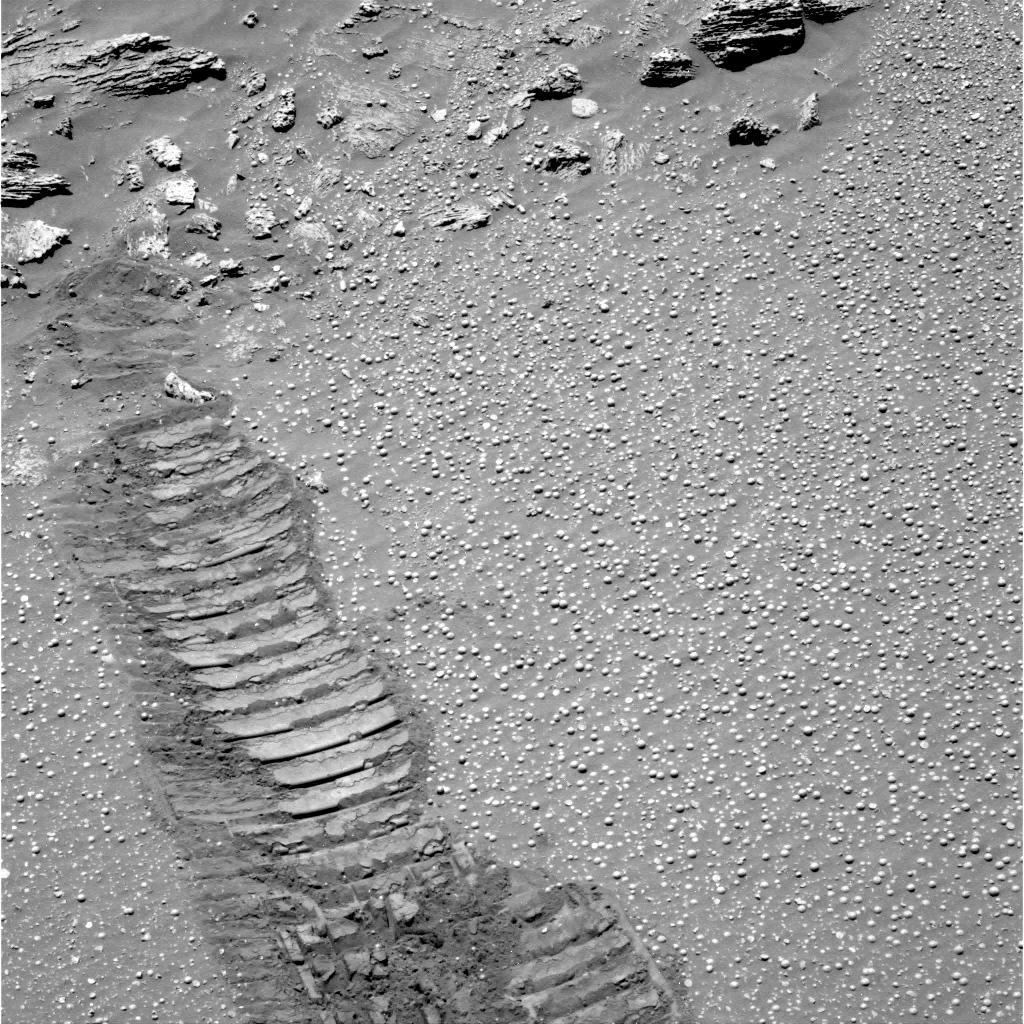
Terrain classes present: Bedrock, Gravel / Sand / Soil, Rock, Shadow, Track